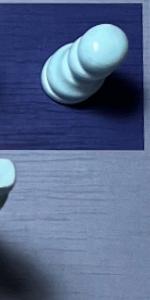
Label: Empty